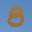
Label: 8